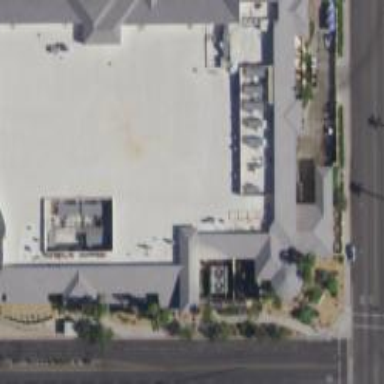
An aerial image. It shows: Building that serves as casino.